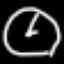
Label: clock